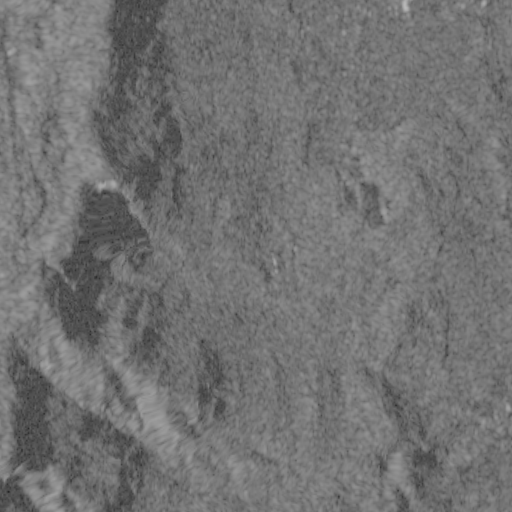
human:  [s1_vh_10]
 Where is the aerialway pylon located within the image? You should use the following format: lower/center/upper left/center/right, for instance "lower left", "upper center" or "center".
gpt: The aerialway pylon is located in the upper left of the image.
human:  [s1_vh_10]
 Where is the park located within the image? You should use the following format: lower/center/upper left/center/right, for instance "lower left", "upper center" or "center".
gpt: The park is located in the upper right of the image.
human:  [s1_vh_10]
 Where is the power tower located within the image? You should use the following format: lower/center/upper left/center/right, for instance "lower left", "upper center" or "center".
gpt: The power tower is located in the right of the image.
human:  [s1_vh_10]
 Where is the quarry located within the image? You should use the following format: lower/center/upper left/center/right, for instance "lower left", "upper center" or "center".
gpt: The quarry is located in the center of the image.
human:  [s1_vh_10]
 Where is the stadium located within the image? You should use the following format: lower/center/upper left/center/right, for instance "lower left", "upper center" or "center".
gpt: The stadium is located in the upper right of the image.
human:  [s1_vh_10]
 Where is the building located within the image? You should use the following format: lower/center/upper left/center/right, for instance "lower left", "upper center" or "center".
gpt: There is no building in the image.

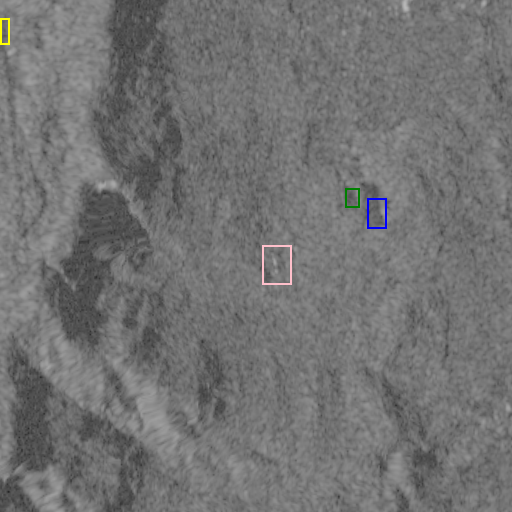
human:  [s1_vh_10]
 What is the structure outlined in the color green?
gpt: The structure outlined in green is a park.
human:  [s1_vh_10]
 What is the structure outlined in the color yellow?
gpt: The structure outlined in yellow is a parking lot.
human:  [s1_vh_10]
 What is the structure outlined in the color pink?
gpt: The structure outlined in pink is a quarry.
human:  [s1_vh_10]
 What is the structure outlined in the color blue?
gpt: The structure outlined in blue is a stadium.
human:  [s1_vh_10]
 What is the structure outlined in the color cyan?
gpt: There is no cyan outline.